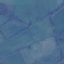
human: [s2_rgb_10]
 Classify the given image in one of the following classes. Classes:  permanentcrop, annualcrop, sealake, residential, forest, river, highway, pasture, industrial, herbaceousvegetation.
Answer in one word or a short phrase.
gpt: Pasture